Question: I am trying to style an unordered list with the following elements:
'''
ul {
list-style: none;
}
ul.bullet li {
font-size: 20px;
line-height: 50px;
border: solid 1px cyan;
padding: 5px;
margin: 5px;
}
'''
'''
<h2 style="margin-left: 28px;">I make awesome stuffs with</h2>
<ul class="bullet">
<li>Python</li>
<li>HTML</li>
<li>CSS</li>
<li>Javascript</li>
<li>Node.js</li>
<li>Unix shell scripting</li>
</ul>
'''
The borders on the list elements go upto the extreme right of the page like so -

Can anyone please guide me on how I can reduce the border size so that it wraps around the word only.
Thanks in advance.
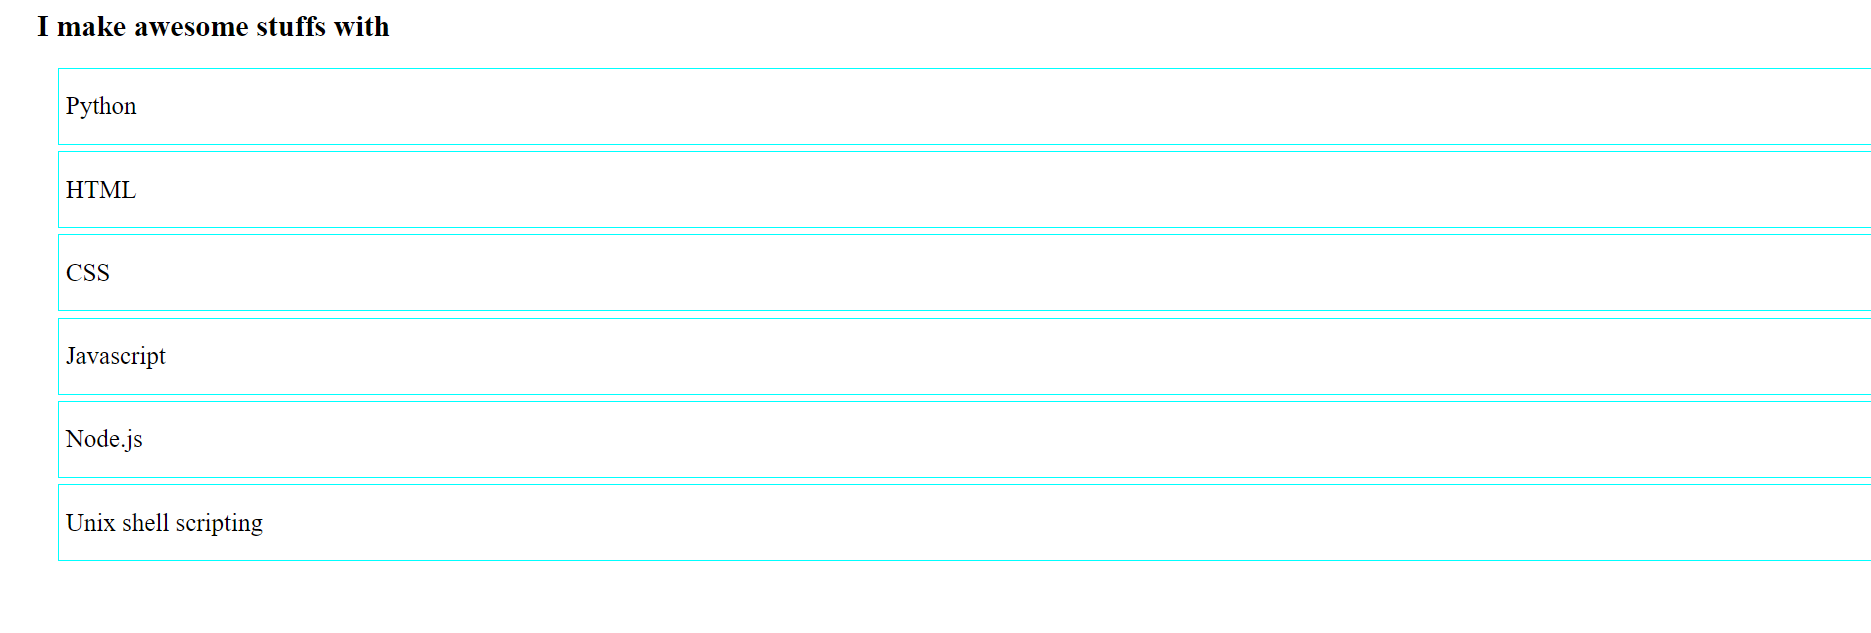
Answer: This's exactly what you need bro...
'''
<h2 style="margin-left: 28px;">I make awesome stuffs with</h2>
<ul class="bullet">
<li><a href="#">Python</a></li>
<li><a href="#">HTML</a></li>
<li><a href="#">CSS</a></li>
<li><a href="#">Javascript</a></li>
<li><a href="#">Node.js</a></li>
<li><a href="#">Unix shell scripting</a></li>
</ul>
'''
'''
ul.bullet li{
list-style: none;
}
ul.bullet li a{
font-size: 20px;
line-height: 50px;
border: solid 1px cyan;
padding:5px;
margin:5px;
text-decoration:none;
}
'''